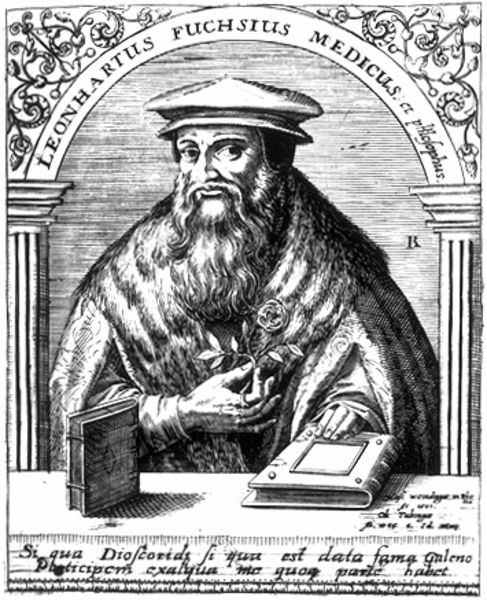
Titel: Bildnis des Leonhard Fuchs
Künstler: Matthaeus (d.Ä.) Becker
Institution: (Seriendruck)
Schlagwörter: blätter, hand, haut, mann, schatten, umhang, weiß, blume, blumen, finger, geste, grau, hintergrund, hut, licht, mund, nase, schwarz, symbol, säule, säulen, tisch, blick, rose, schal, ornament, alt, bart, kappe, mütze, augen, bibel, kragen, pelz, rahmen, vollbart, ärmel, bildnis, hände, portrait, porträt, flach, gewand, mantel, pflanze, renaissance, kanneliert, ranken, fell, lächeln, relief, holzschnitt, schrift, bücher, bogen, italien, man, zwei, lehrer, grafik, graphik, pilaster, rundbogen, tafel, riemen, inschrift, ornamente, krempe, arkade, deckel, philosoph, buch, zweig, druck, monogramm, schraffur, holzstich, radierung, stich, barrett, portait, illustration, schwarzweiß, text, buchstabe, buchstaben, nerz, arzt, medizin, zwickel, kapitelle, pult, kapitell, ranke, buchdeckel, buchdruck, einband, verziert, barett, pelzkragen, mittelalter, kanneluren, gelehrter, kraut, emblem, kupferstich, weise, wissenschaft, traktat, latein, mediziner, beschriftet, schirft, stifter, tose, lehrbuch, schaube, vollbar, tübingen, medicus, säul, schlitzärmel, alchemie, klappmütze, ohrklappen, bollbart, r, leonhart, lateinische inschrift, medizinerporträt, leonhart fuchs, on, medikus, fuchsius, leonhartus, hipster, leonhartus fuchsius, libris, leonhardtus